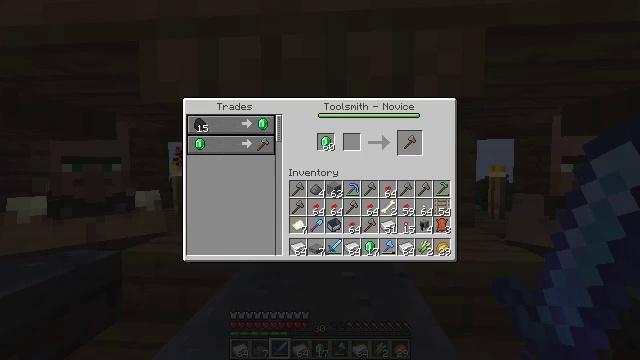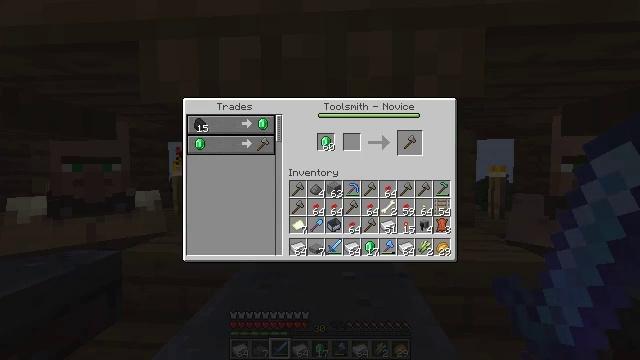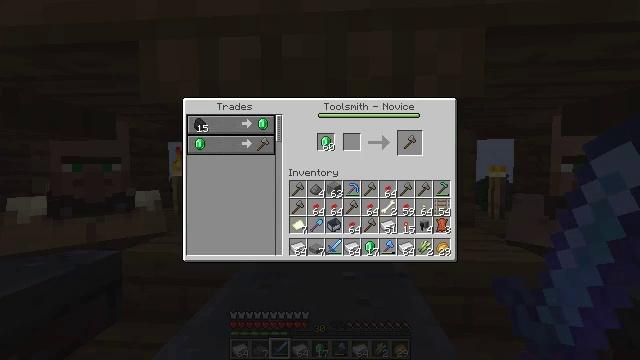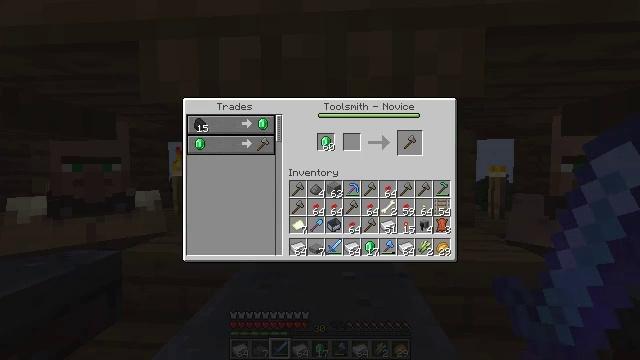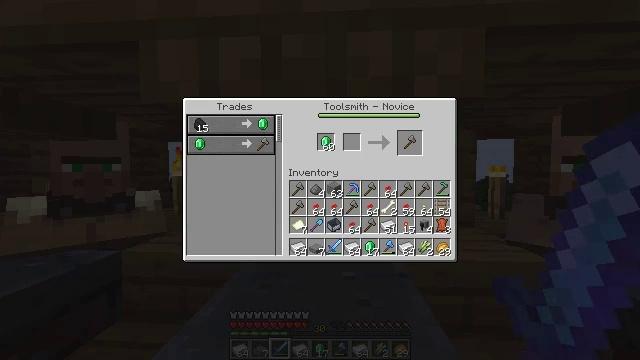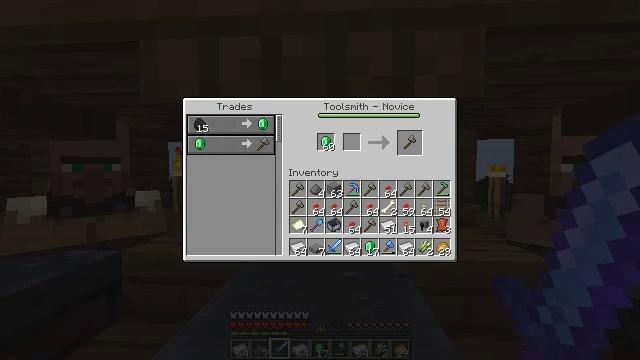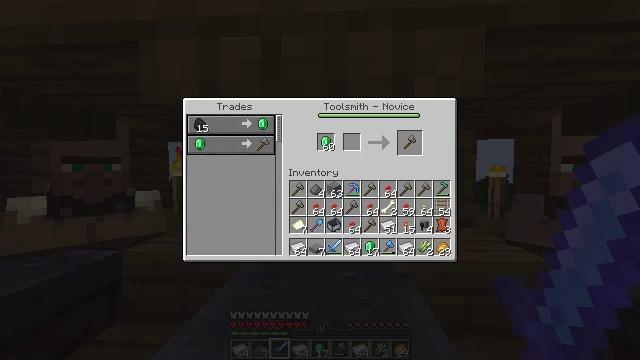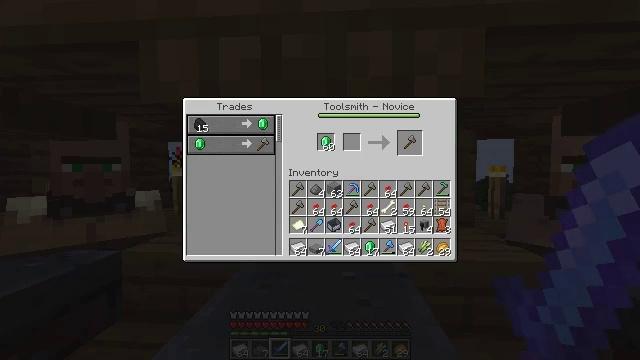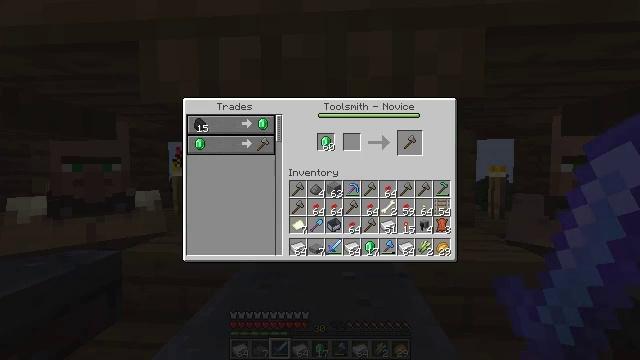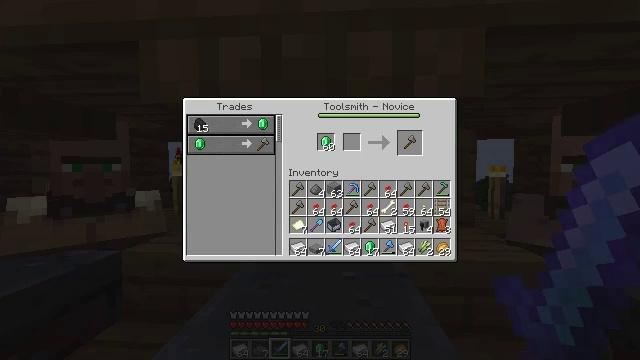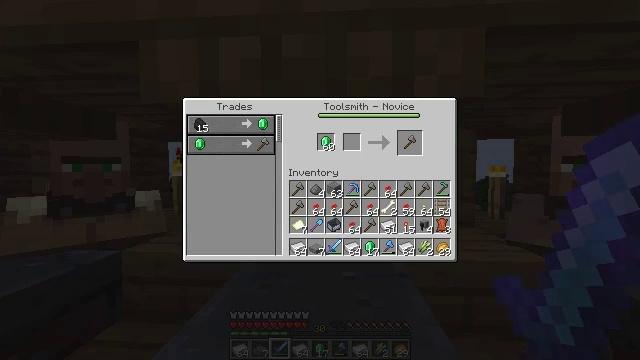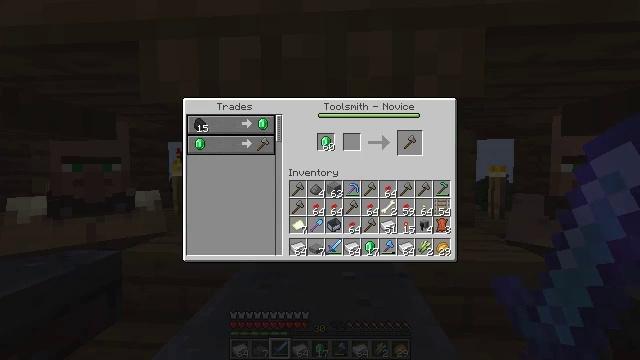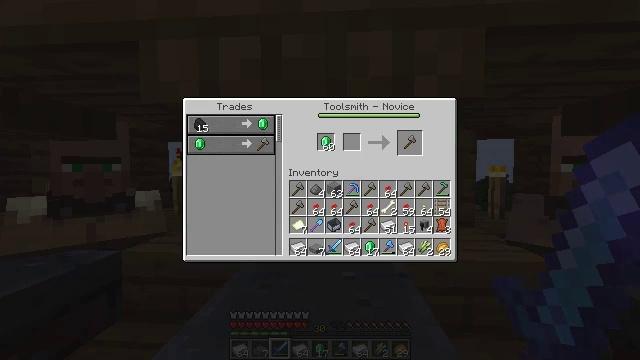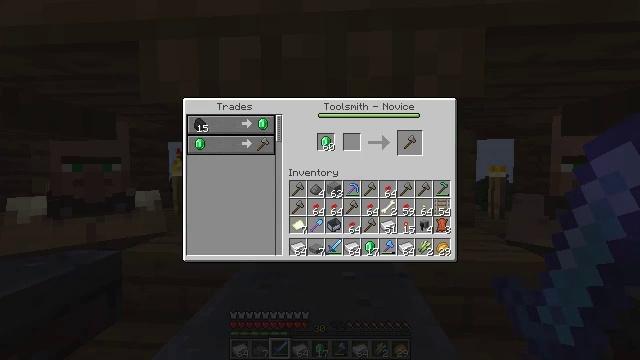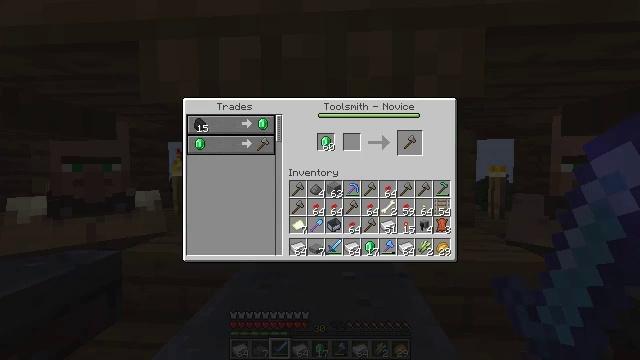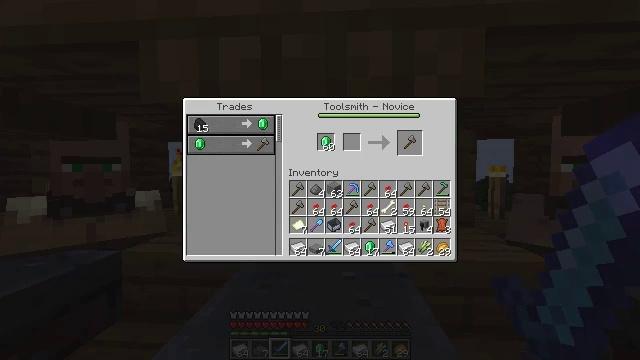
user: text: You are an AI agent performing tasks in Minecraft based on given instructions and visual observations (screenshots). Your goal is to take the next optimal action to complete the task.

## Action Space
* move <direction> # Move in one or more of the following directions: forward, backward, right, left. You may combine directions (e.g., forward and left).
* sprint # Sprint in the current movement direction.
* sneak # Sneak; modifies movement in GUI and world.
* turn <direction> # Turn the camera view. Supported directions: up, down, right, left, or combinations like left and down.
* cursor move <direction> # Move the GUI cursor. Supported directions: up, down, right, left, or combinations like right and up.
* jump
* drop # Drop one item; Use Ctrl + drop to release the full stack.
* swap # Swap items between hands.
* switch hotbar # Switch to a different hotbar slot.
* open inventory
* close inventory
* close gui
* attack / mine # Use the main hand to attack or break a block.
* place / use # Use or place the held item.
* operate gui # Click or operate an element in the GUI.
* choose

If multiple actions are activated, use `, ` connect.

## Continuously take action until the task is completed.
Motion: motion action
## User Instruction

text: Remove a sugar cane from the inventory.
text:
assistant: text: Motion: no_op
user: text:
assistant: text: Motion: no_op
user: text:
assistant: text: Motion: no_op
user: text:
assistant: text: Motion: no_op
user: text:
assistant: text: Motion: no_op
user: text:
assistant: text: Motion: no_op
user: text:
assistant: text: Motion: no_op
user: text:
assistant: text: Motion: no_op
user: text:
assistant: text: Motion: no_op
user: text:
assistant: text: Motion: no_op
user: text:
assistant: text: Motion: no_op
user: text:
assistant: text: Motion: no_op
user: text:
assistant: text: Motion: no_op
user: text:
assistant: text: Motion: no_op
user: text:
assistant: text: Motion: no_op
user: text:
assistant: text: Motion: no_op
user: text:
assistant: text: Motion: no_op
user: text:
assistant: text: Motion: no_op
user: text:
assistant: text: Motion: no_op
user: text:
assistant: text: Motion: no_op
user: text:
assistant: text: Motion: no_op
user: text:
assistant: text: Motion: no_op
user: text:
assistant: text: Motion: no_op
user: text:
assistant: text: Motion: no_op
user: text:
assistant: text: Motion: no_op
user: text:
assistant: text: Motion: no_op
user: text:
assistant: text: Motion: no_op
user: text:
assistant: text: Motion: no_op
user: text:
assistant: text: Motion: no_op
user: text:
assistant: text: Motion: no_op